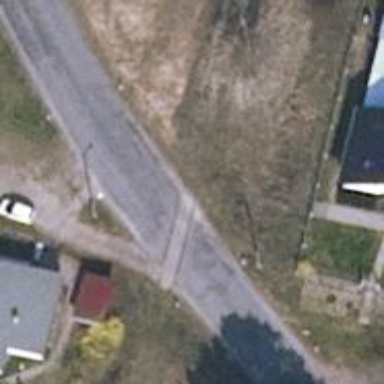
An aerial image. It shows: Tertiary road.